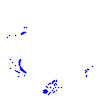
Particle: proton